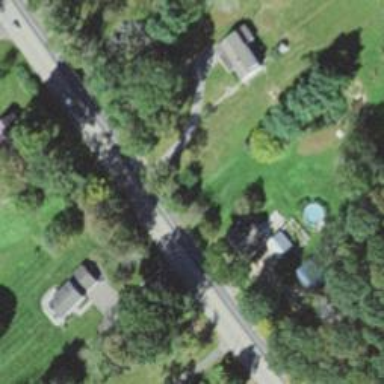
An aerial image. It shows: Residential driveway designated as service road.